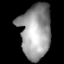
Tissue: lung
Cell type: Epithelial cells
Senescence score: 0.1759
Nuclear area (px): 1646
Mean DAPI intensity: 152.589